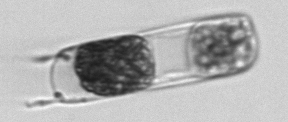
Label: Hemiaulus